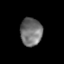
Tissue: lung
Cell type: Epithelial cells
Senescence score: 0.8209
Nuclear area (px): 597
Mean DAPI intensity: 114.25